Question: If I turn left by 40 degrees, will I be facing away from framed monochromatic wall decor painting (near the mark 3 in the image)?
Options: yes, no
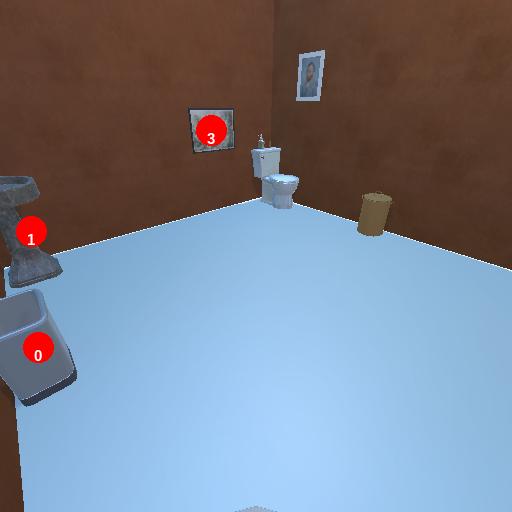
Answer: yes